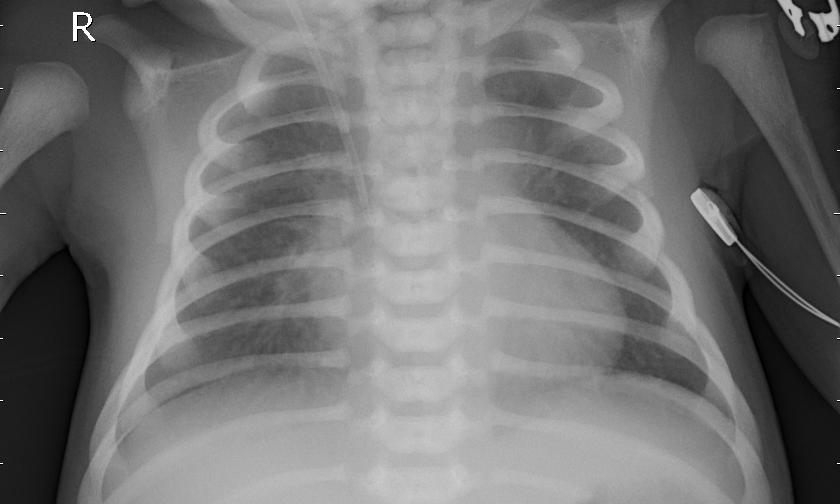
Diagnosis: PNEUMONIA